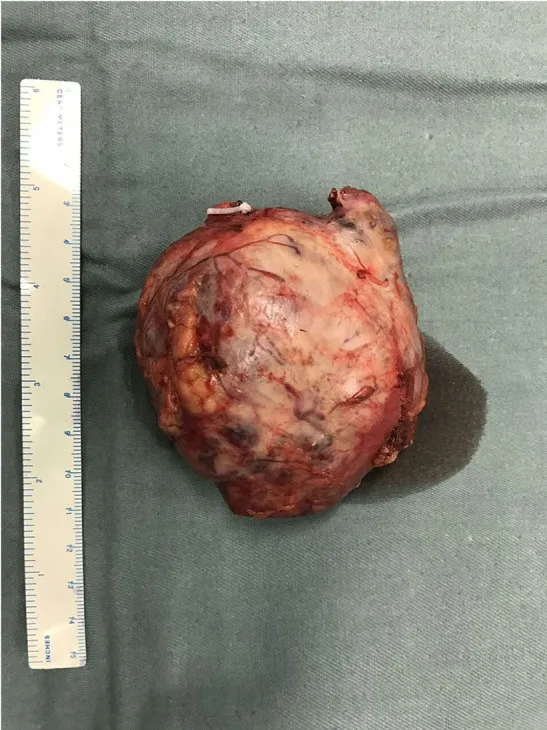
Gross section of the tumor. A solid tumor of 8 cm was removed, with a smooth capsule and a clear boundary with renal parenchyma.
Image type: medical_photograph (other_medical_photograph)